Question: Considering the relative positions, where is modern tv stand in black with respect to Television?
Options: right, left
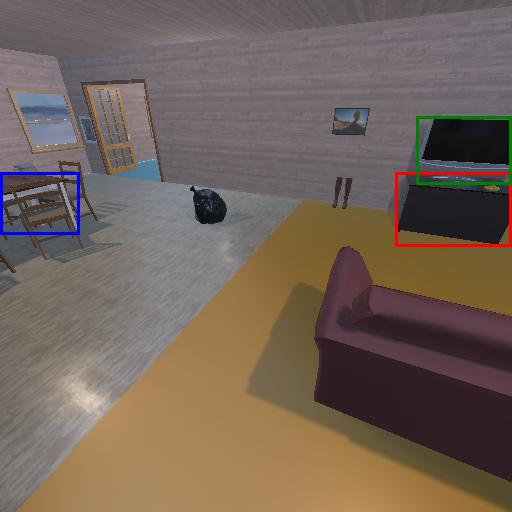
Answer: right